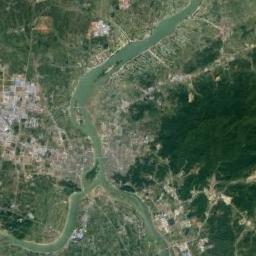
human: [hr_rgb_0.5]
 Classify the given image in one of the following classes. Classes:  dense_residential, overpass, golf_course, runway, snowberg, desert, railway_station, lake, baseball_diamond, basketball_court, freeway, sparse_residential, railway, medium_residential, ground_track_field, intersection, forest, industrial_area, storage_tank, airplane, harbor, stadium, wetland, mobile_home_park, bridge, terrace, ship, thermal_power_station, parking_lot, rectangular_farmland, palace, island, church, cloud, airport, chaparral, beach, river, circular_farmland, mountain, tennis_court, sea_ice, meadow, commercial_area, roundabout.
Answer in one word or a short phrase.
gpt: river